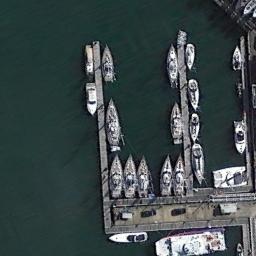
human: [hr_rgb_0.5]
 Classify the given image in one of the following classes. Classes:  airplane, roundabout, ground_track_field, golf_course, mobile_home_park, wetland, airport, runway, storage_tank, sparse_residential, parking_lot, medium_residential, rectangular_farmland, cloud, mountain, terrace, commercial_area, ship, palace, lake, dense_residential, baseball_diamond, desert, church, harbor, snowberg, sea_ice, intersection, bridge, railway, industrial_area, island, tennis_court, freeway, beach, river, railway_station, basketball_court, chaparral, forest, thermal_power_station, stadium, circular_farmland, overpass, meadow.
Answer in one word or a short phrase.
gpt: harbor